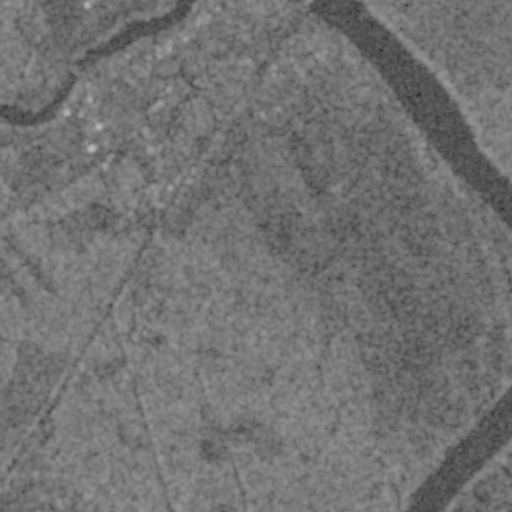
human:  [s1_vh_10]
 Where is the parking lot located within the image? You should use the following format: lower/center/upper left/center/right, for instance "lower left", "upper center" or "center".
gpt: The parking lot is located in the lower left of the image.
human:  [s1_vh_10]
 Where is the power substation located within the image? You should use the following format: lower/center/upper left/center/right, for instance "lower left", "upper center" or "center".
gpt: The power substation is located in the upper left of the image.
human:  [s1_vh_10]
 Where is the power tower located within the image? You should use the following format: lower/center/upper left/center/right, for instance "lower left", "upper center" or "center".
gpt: The power tower is located in the upper left of the image.
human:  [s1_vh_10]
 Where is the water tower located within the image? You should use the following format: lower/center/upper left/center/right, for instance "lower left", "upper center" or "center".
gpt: The water tower is located in the upper left of the image.
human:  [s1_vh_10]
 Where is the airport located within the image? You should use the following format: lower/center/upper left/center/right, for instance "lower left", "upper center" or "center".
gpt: There is no airport in the image.

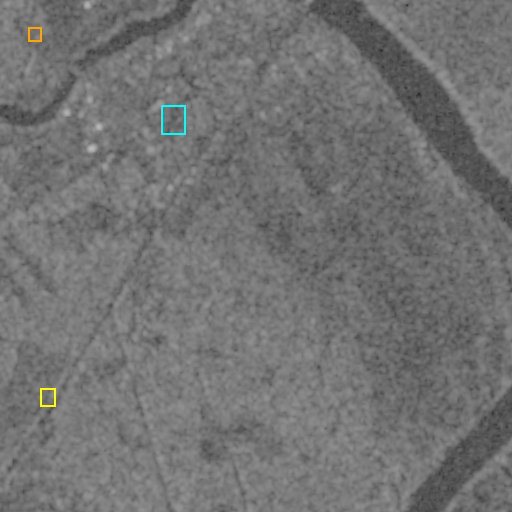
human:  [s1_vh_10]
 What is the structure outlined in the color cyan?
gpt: The structure outlined in cyan is a park.
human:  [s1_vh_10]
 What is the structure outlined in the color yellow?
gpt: The structure outlined in yellow is a parking lot.
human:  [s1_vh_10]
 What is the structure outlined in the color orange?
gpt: The structure outlined in orange is a power substation.
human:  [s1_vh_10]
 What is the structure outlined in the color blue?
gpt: There is no blue outline.